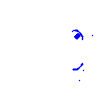
Particle: kaon